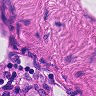
Metastatic tissue present: no